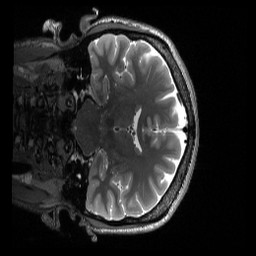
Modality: T2w
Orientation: coronal
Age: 39
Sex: female
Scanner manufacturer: siemens
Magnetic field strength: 3 T
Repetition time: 3.2 s
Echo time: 0.563 s